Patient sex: M
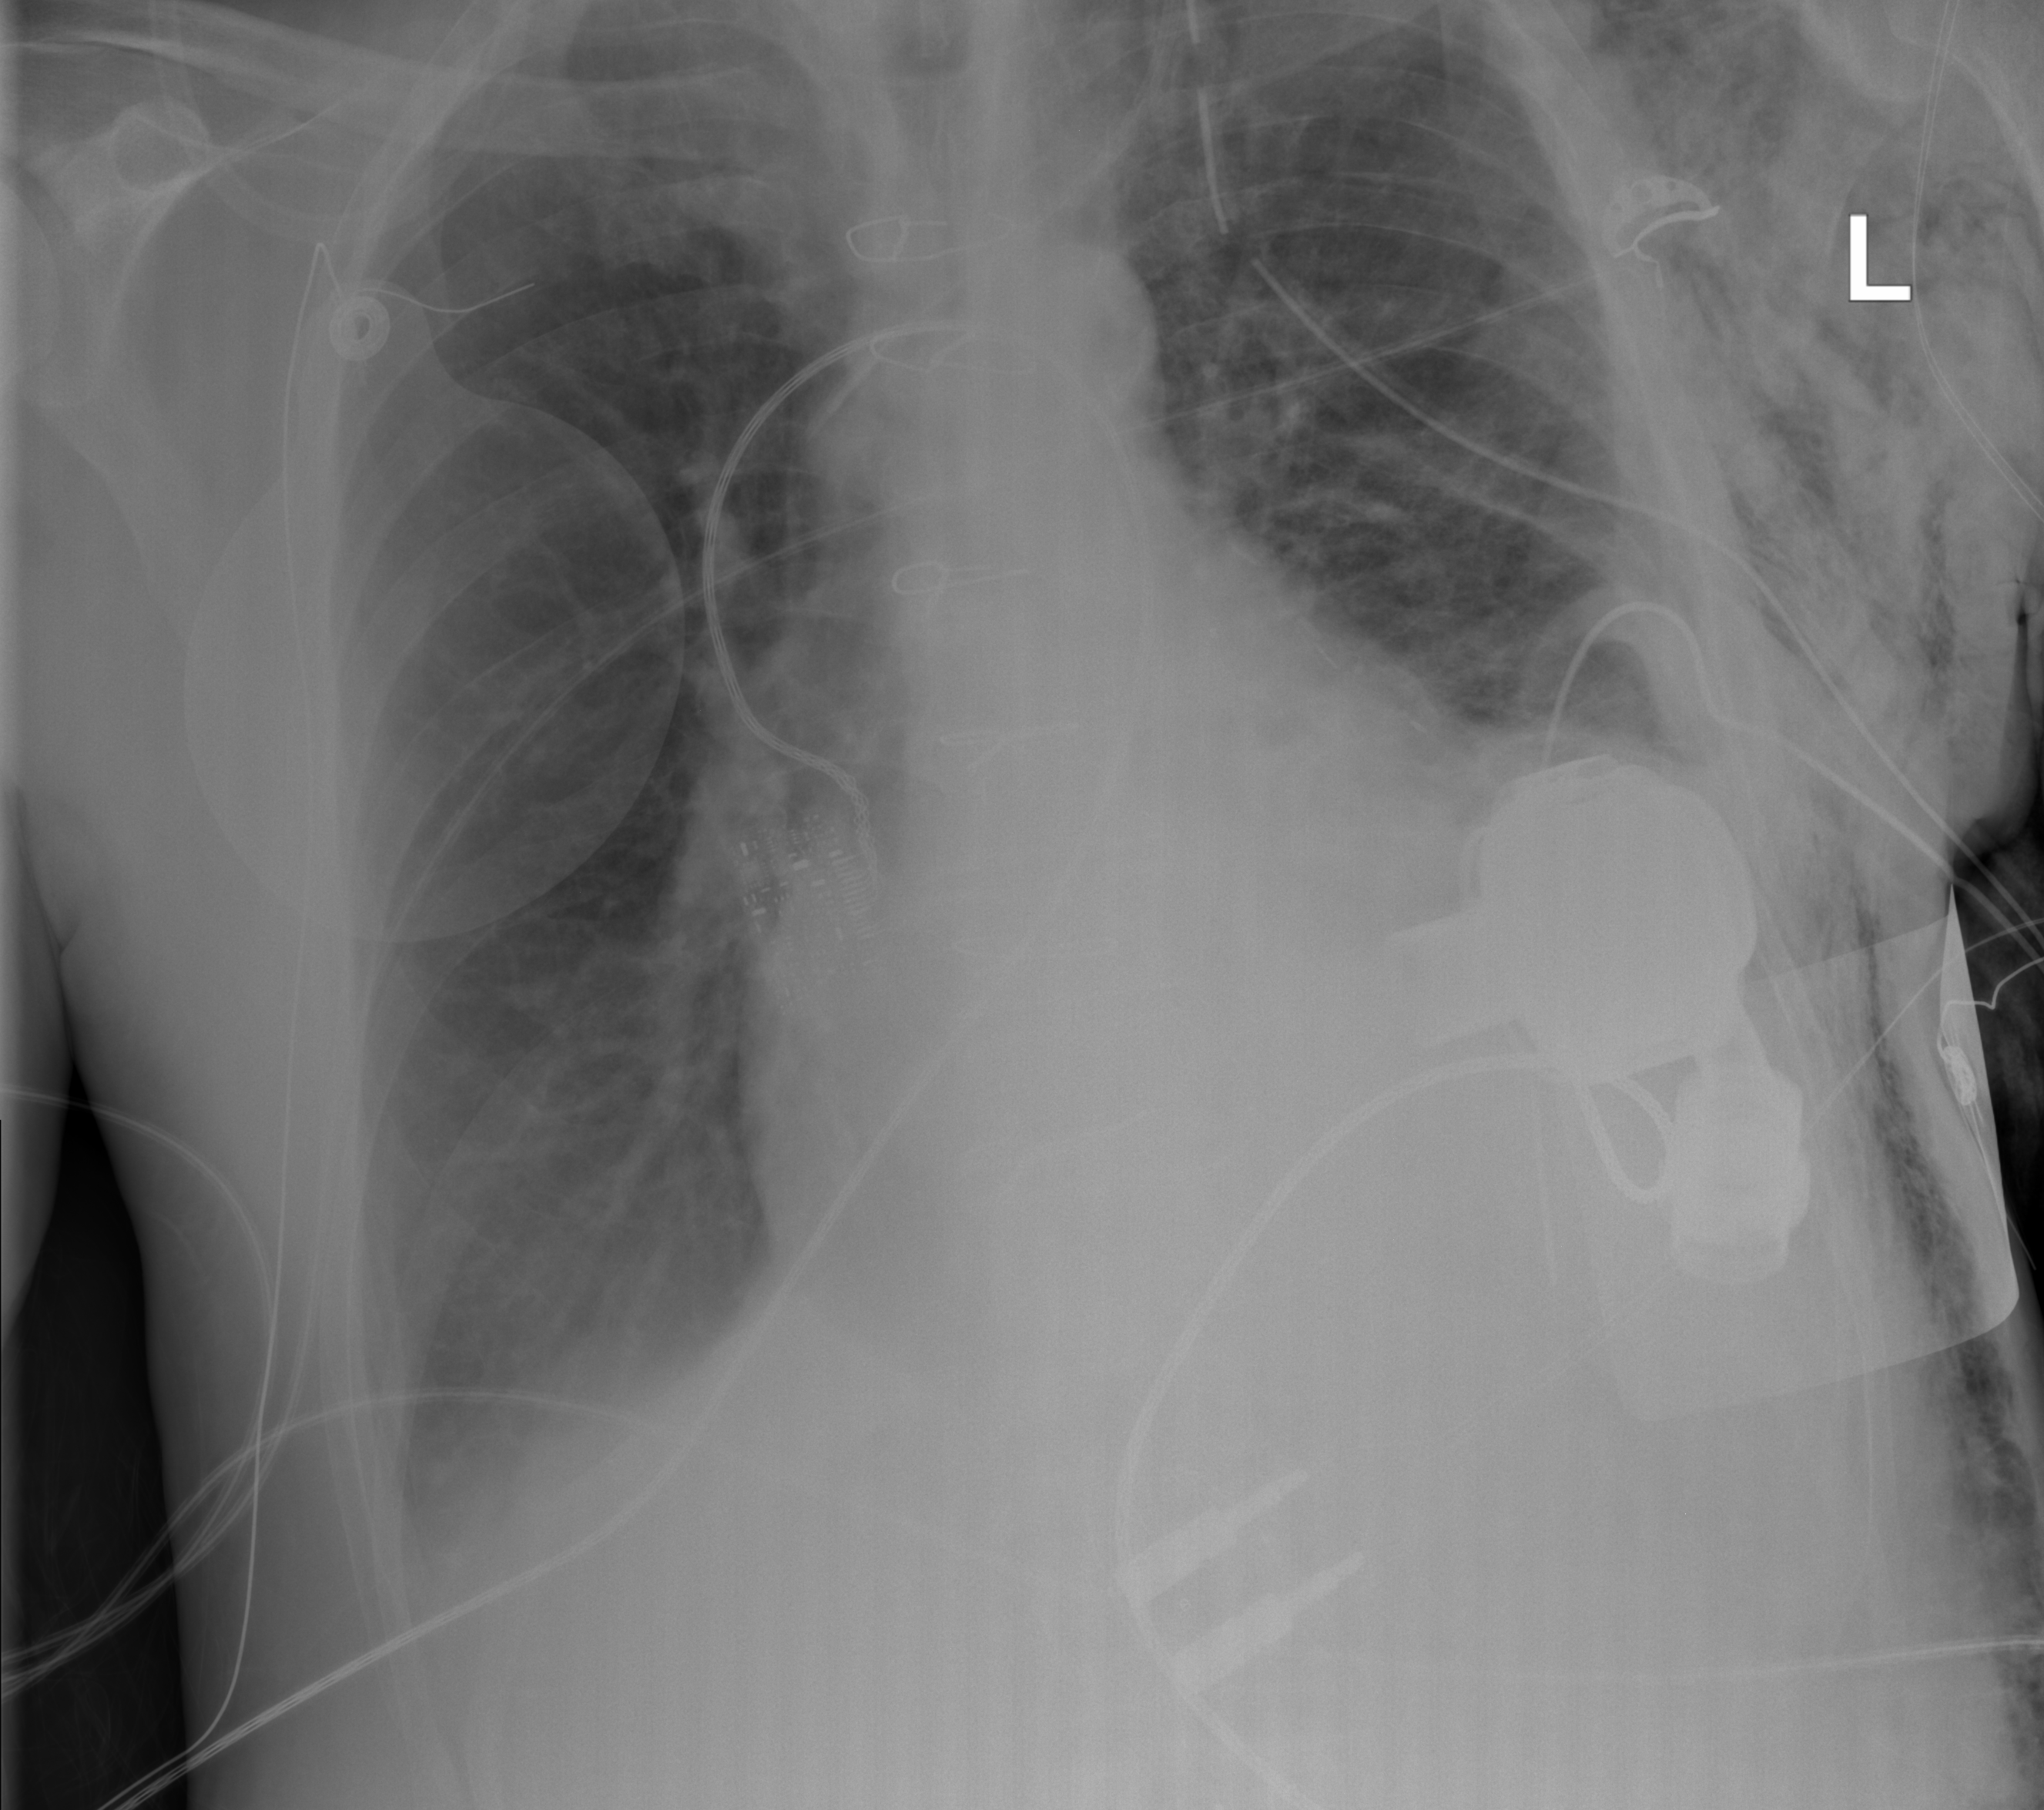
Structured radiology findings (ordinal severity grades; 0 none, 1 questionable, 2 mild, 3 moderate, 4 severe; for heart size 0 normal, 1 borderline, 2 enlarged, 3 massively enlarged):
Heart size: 2
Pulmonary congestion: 0
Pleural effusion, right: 2
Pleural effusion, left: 2
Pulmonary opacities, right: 0
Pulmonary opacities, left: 0
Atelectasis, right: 0
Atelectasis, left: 2